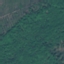
Land use / land cover class: Forest